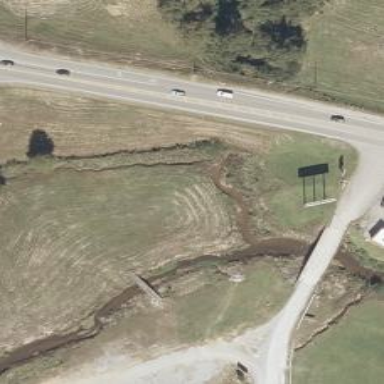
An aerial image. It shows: Culvert tunnel.